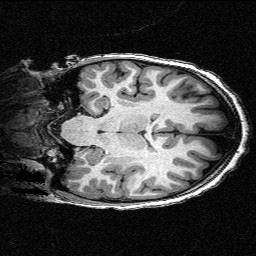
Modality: T1w
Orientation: coronal
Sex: female
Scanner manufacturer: siemens
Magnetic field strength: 3 T
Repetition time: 2.3 s
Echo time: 0.00336 s